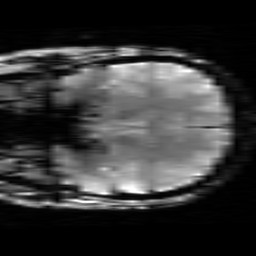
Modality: T2starw
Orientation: coronal
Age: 19
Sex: female
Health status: healthy
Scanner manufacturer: siemens
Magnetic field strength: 3 T
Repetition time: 0.7 s
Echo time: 0.02 s